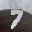
Label: 7